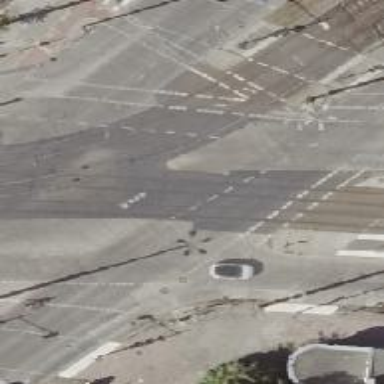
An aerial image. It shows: Secondary road with concrete surface and lane markings.